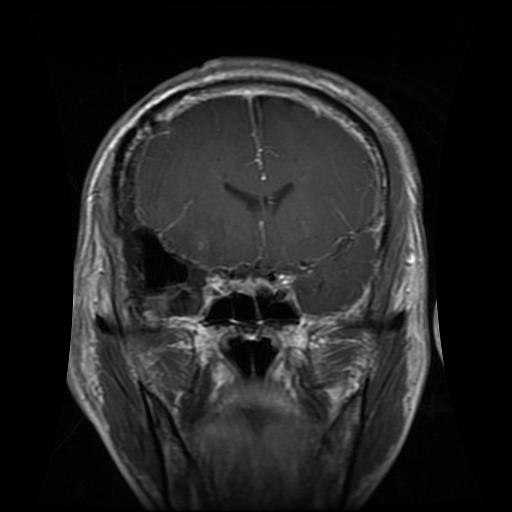
Label: glioma